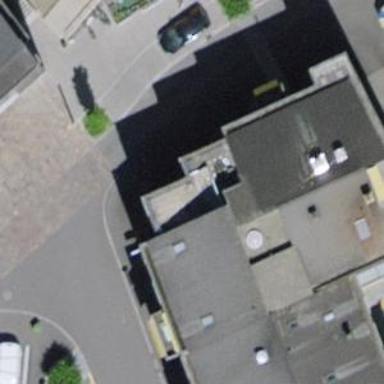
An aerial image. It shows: Cafe.